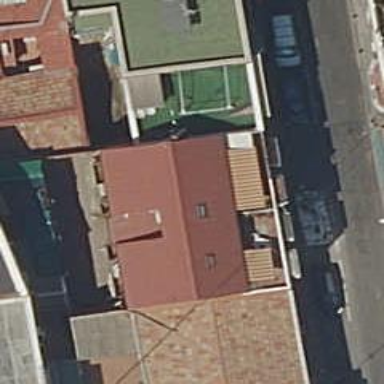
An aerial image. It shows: Image showing building with apartments.